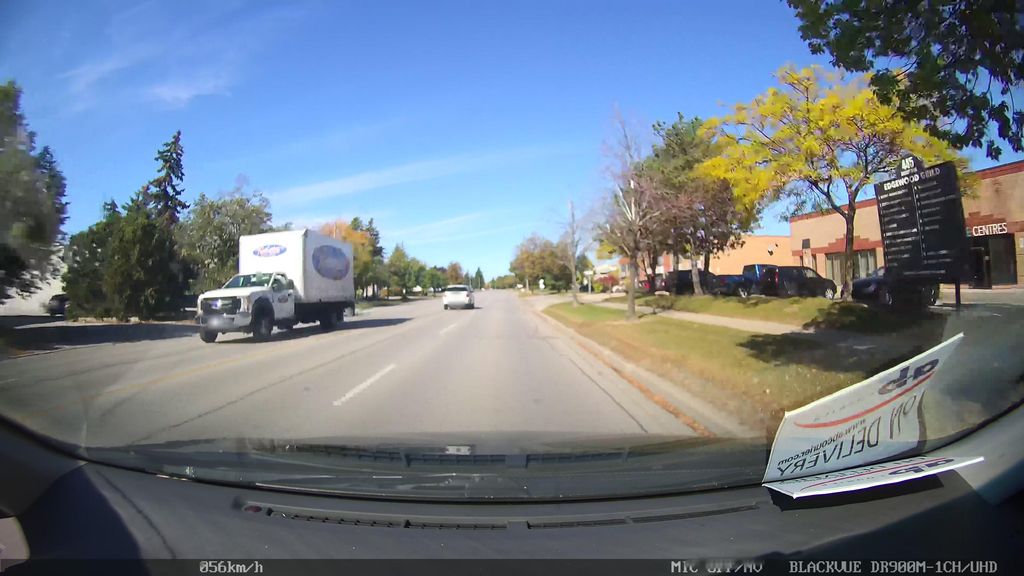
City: toronto